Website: bh-photo
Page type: orders-overview
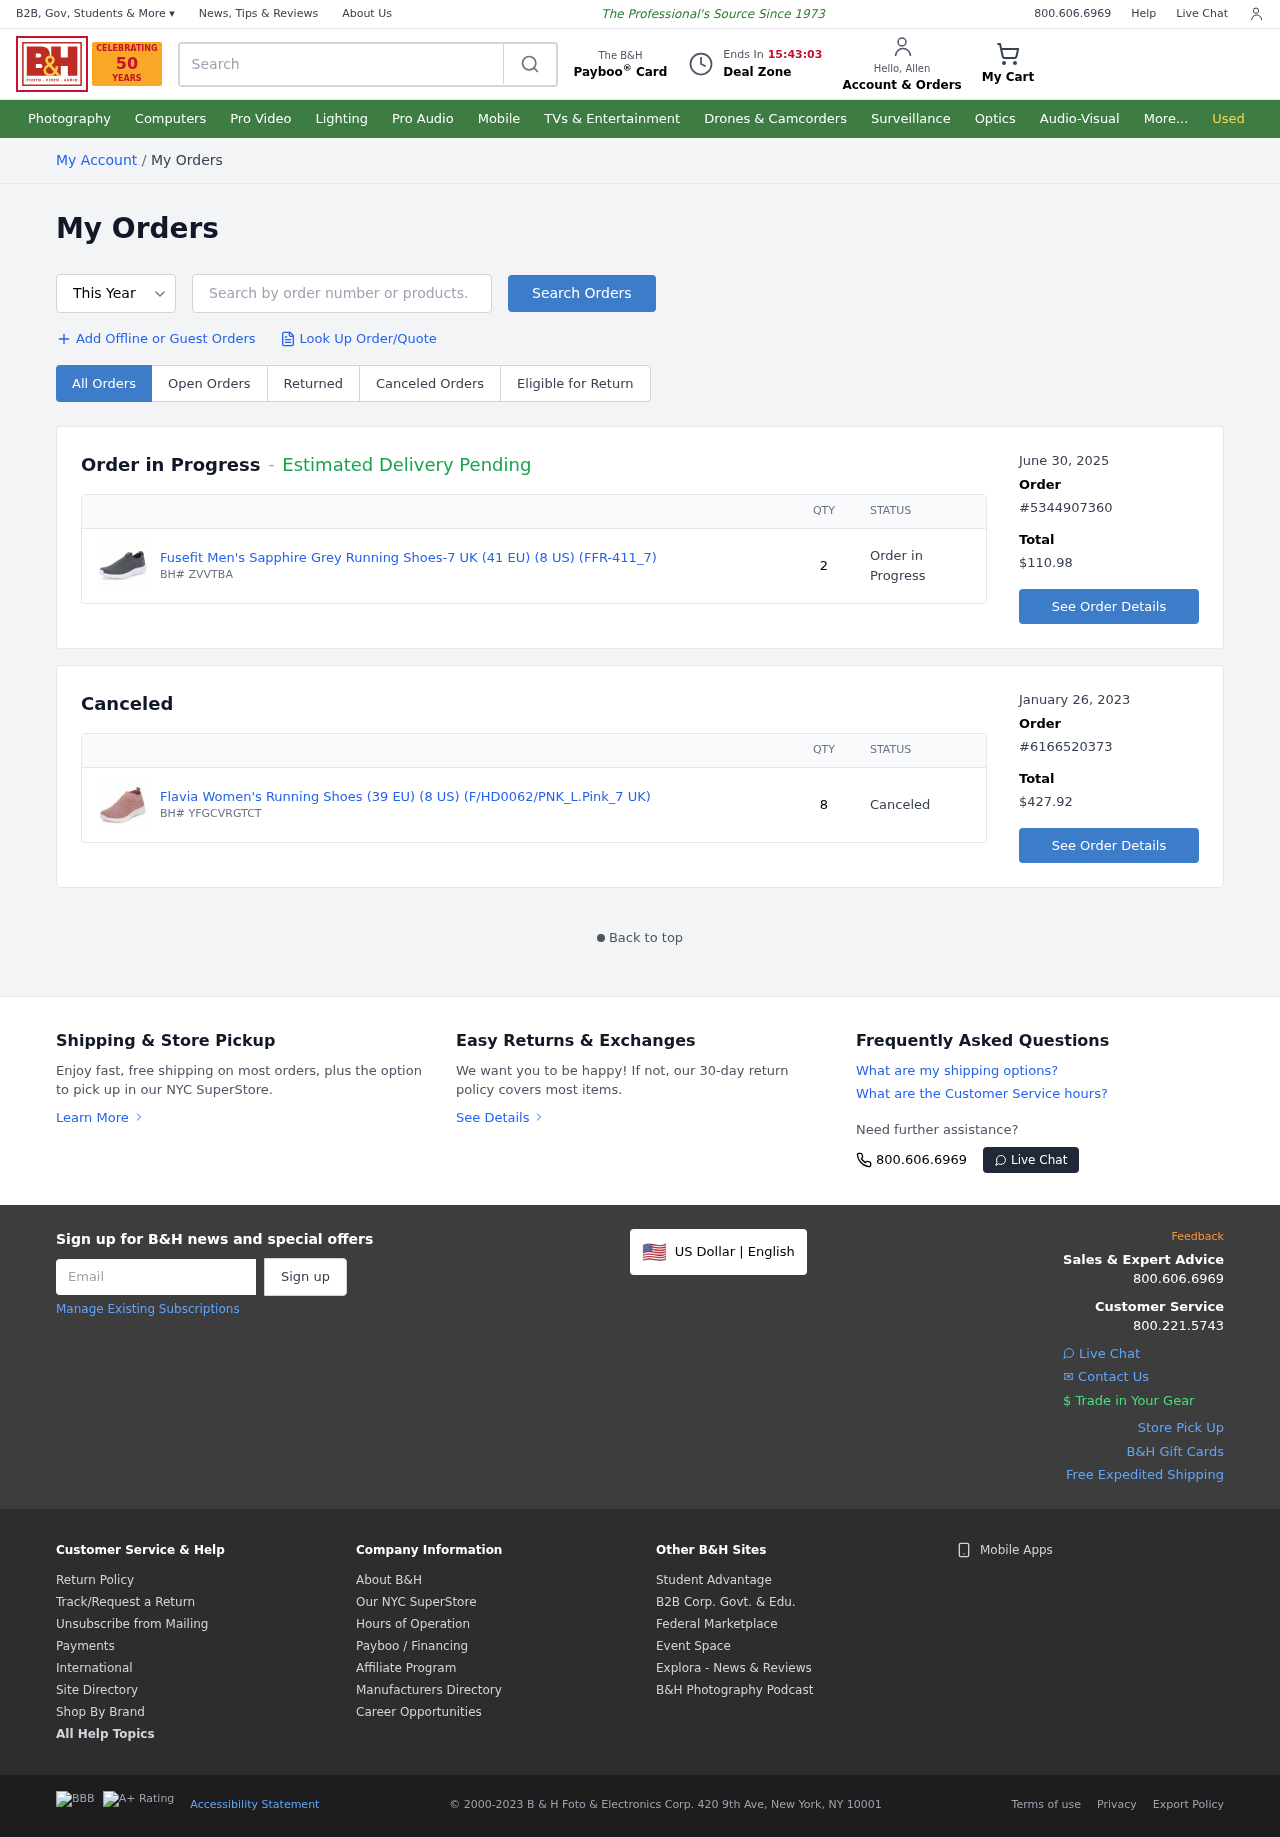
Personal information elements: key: PII_FIRSTNAME
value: Allen
Product elements: key: PRODUCT1_NAME
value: Fusefit Men's Sapphire Grey Running Shoes-7 UK (41 EU) (8 US) (FFR-411_7)
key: PRODUCT1_QUANTITY
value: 2
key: PRODUCT2_NAME
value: Flavia Women's Running Shoes (39 EU) (8 US) (F/HD0062/PNK_L.Pink_7 UK)
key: PRODUCT2_QUANTITY
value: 8
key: PRODUCT1_SKU
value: BH# ZVVTBA
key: PRODUCT2_SKU
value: BH# YFGCVRGTCT
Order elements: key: ORDER_DATE
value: June 30, 2025
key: ORDER_ID
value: #5344907360
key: ORDER_TOTAL
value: $110.98
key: ORDER_DATE2
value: January 26, 2023
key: ORDER_ID2
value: #6166520373
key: ORDER_TOTAL2
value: $427.92
Search elements: key: HEADER_SEARCH
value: Search
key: SEARCH_ORDERS
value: Search by order number or products.